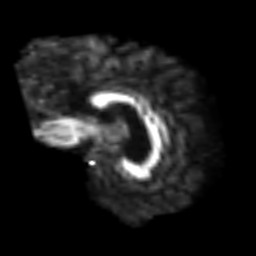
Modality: FA
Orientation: sagittal
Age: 47
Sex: male
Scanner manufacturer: siemens
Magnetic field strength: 3 T
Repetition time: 3.2 s
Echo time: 0.081 s